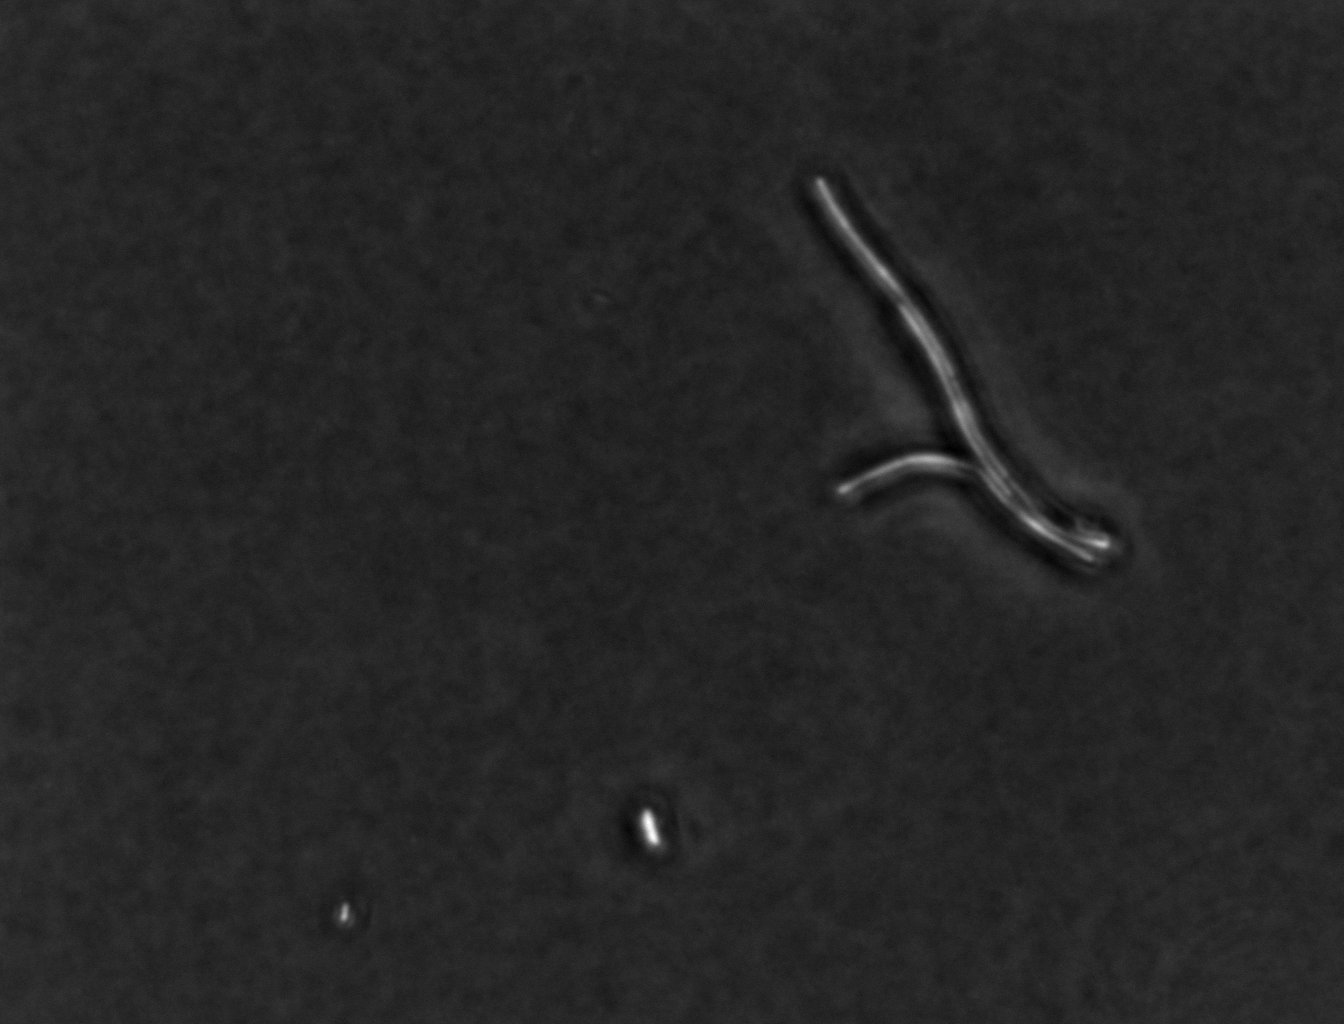
Phase contrast microscopy, 60x objective, 3 h incubation, 1.5% agar